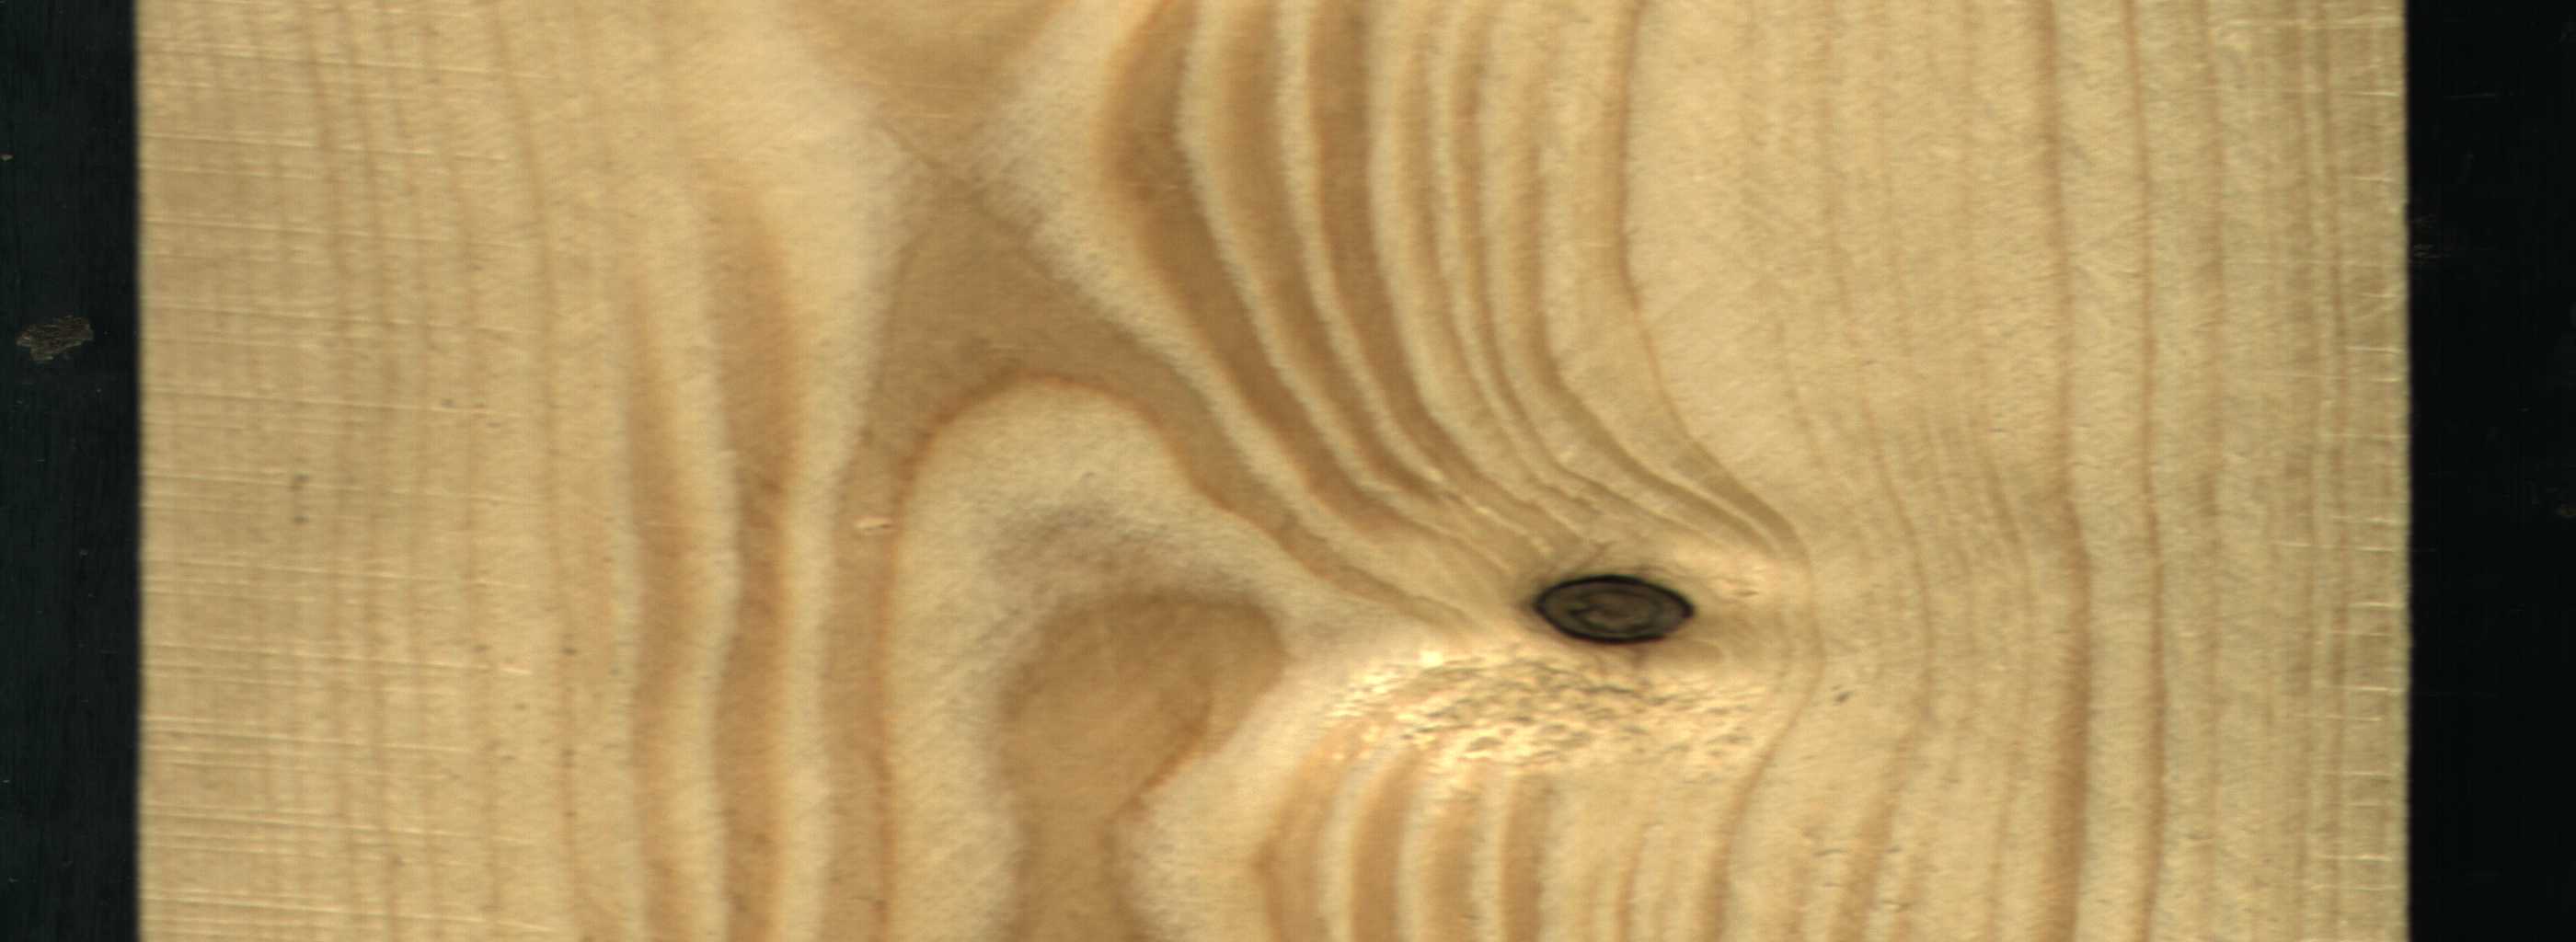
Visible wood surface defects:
Dead_Knot